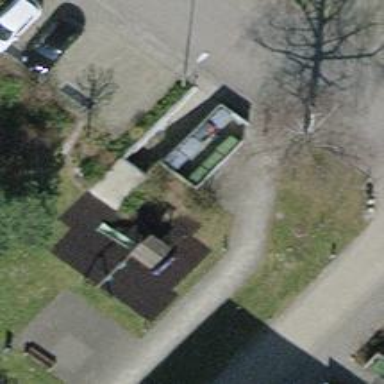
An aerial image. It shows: Urban tree adds touch of nature to the surroundings.